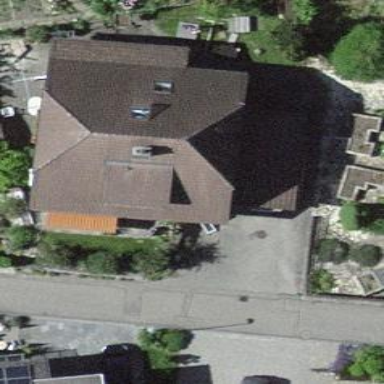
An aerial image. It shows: Detached building.